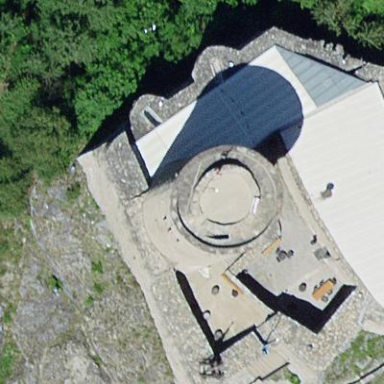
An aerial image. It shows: Historic castle building recognized as tourism attraction.